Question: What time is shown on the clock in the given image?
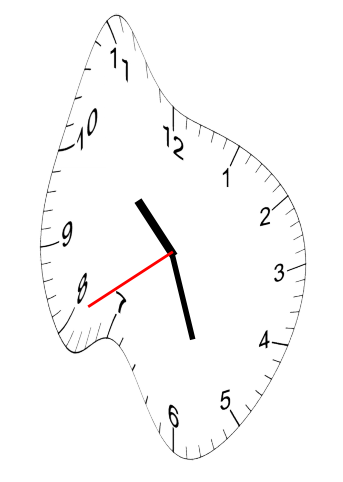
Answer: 10:26:40